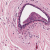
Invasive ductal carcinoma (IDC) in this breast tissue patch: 0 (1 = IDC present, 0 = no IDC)